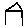
Label: house